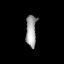
Tissue: prostate
Cell type: T cells
Senescence score: 0.2581
Nuclear area (px): 331
Mean DAPI intensity: 158.792